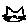
Label: cat